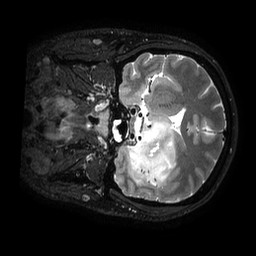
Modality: T2w
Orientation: coronal
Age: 30
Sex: male
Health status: ill
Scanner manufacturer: philips
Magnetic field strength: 3 T
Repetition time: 3.5 s
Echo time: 0.3 s